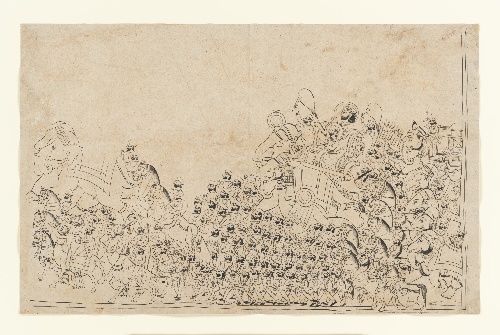
Date: early 19th century
Object type: Drawing
Classification: Paintings
Medium: Ink on paper
Culture: India (Rajasthan, Jodhpur)
Dimensions: Image (sight): 17 x 27 in. (43.2 x 68.6 cm)
Department: Asian Art
Credit line: Gift of Subhash Kapoor, in memory of his parents, Smt Shashi Kanta and Shree Parshotam Ram Kapoor, 2008
Accession year: 2008
Repository: Metropolitan Museum of Art, New York, NY
Tags: Horses|Elephants|Crowd